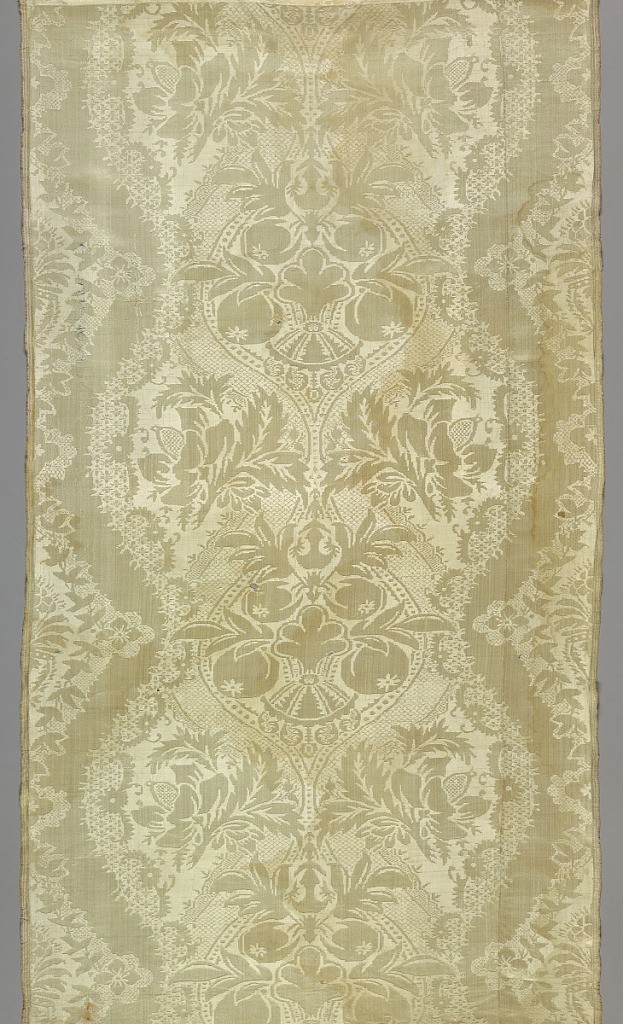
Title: Fragment
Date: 18th century
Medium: silk Technique: 5-harness satin damask
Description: Pieced white damask with a symmetrical vertical ogival repeat with fruits, flowers, and decorative filling patterns. Selvages have three red stripes.